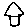
Label: house